Question: I need to add leading zeros to a number if it is less than two digits and combine two such numbers into single one without space between them.
'''
select ( extract (year from t.Dt)
|| to_char(extract (month from t.Dt),'09')
|| to_char(extract (day from t.Dt),'09') ) as dayid
from ATM_FACTS t;
'''

So, my problem is how can I remove the space in between month-year and month-day. I used
'''
select ( extract (year from t.Dt)
|| to_number(to_char(extract (month from t.Dt),'09'))
|| to_number(to_char(extract (day from t.Dt),'09')) ) as dayid
from ATM_FACTS t;
'''
but the leading zeros disappear.
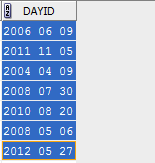
Answer: It doesn't look like you want to add leading zero's, it looks like you're not converting your date to a character in exactly the way you want. The <URL> is extremely powerful, make full use of it.
'''
select to_char(dt, 'yyyymmdd') as dayid
from atm_facts
'''
To actually answer your question you can use a <URL> to pad with leading 's.
For instance, the following returns '006'
'''
select to_char(6, 'fm009') from dual;
'''
You can use the format model modifier 'fm', mentioned in the docs above, to remove leading spaces if necessary.